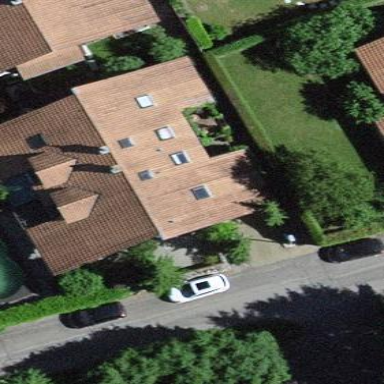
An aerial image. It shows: Terrace building.